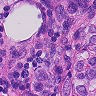
Metastatic tissue present: yes